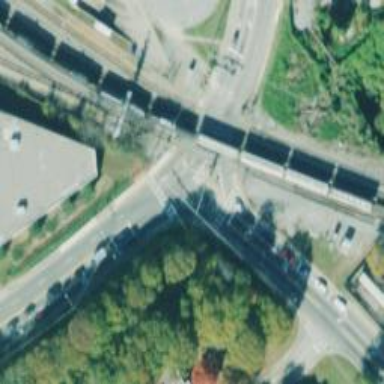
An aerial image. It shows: Level crossing with lights on the railway.